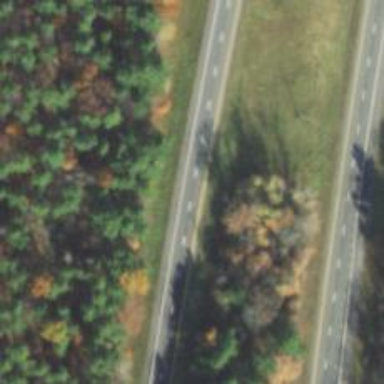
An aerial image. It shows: Asphalt motorway.